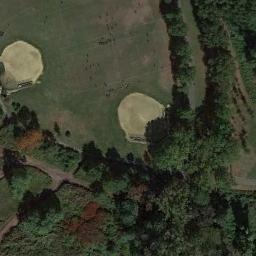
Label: baseball_diamond